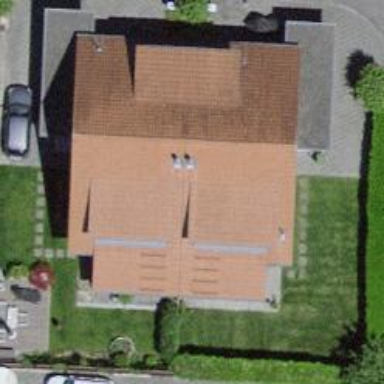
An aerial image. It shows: Gabled terrace building with roof tiles.